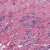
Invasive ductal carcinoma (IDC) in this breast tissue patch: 1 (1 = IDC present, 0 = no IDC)